Field crop: maize
Growth stage: 2
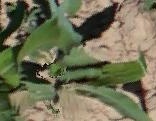
Species: maize